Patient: sex F, age 58
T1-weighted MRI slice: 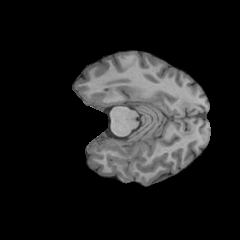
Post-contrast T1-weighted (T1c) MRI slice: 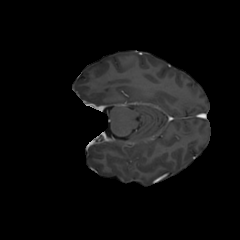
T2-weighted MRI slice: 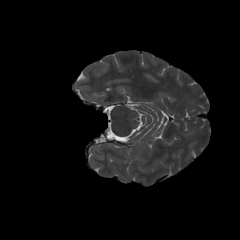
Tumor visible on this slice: no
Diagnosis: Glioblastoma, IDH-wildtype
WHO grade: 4